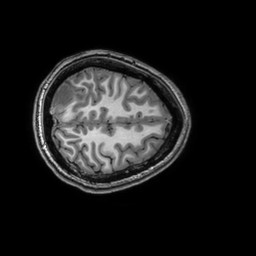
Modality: T1w
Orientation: axial
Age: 48
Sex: female
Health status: ill
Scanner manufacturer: philips
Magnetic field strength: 3 T
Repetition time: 0.00816 s
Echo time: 0.003733 s